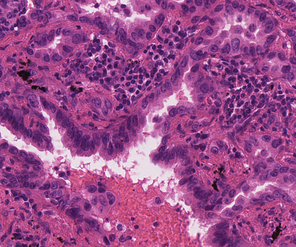
Tumor epithelial tissue: yes
Tumor-associated stroma tissue: yes
Normal tissue: no